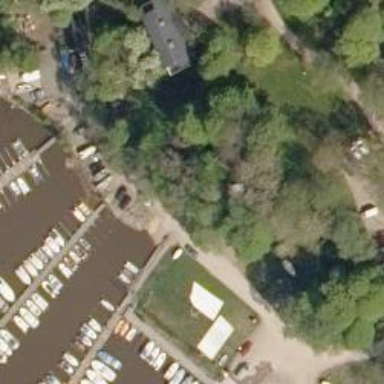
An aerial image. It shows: Slipway on leisure land.